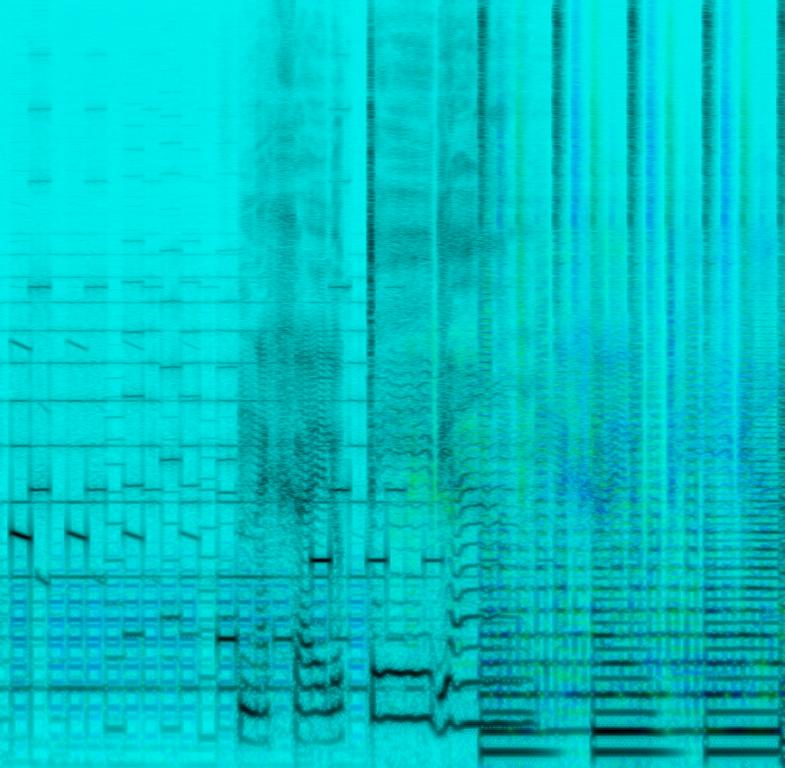
This song starts with a lot of high pitched noise that is arpeggiated. Then a male voice starts singing in the mid-range along to a synth bass, pad and pluck sounds. This song may be playing recorded music at home.